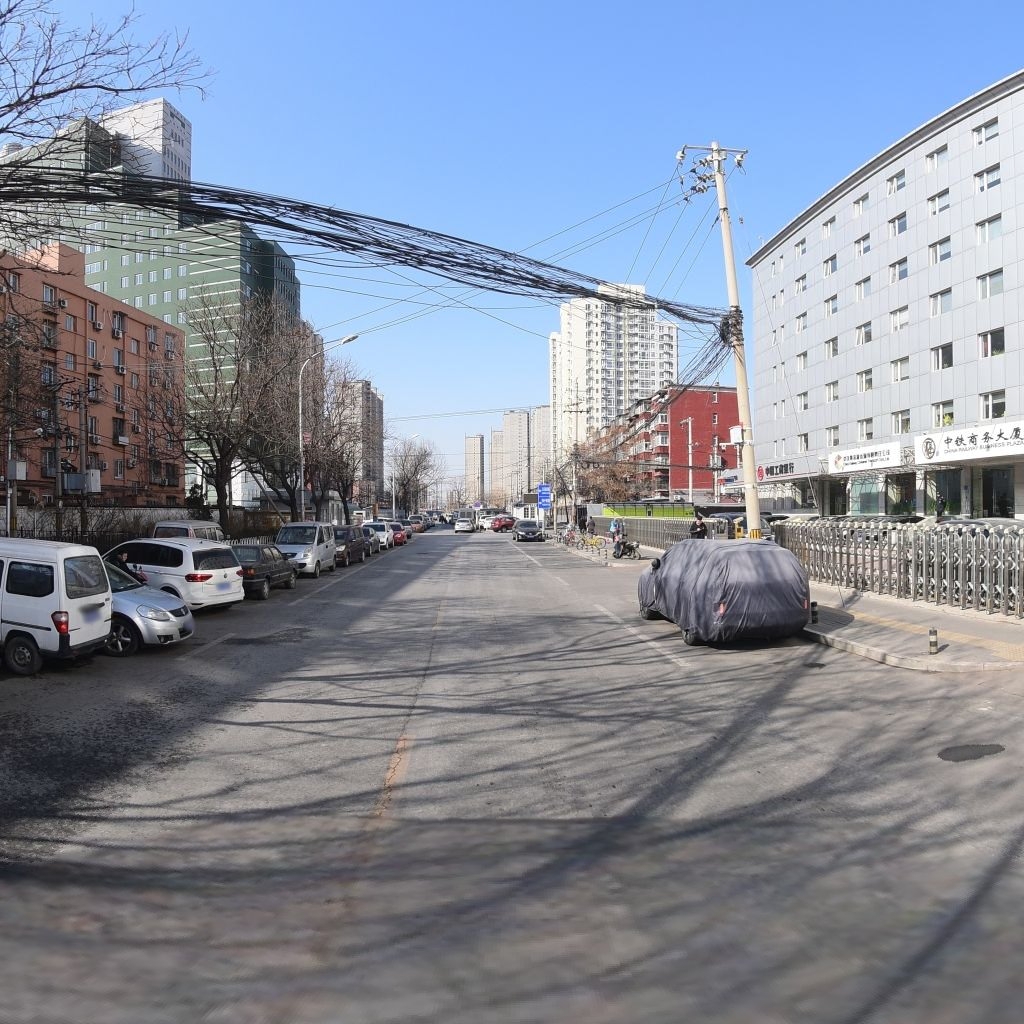
Region: Xicheng
Road damage annotations: longitudinal crack